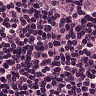
Metastatic tissue present: yes